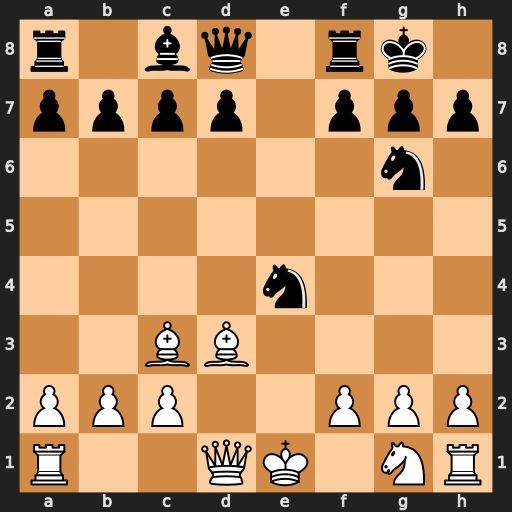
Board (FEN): r1bq1rk1/pppp1ppp/6n1/8/4n3/2BB4/PPP2PPP/R2QK1NR
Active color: w
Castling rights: KQ
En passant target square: -
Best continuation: Bxe4 Qe7 Qe2 Re8 Bxg6